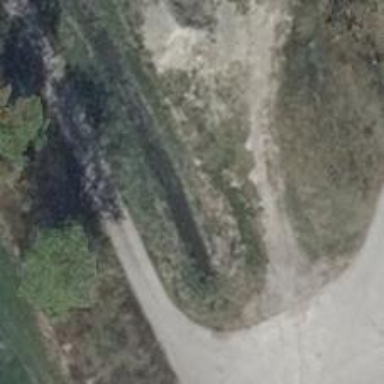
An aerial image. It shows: Paved track with grade 2 tracktype.